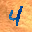
Label: 4